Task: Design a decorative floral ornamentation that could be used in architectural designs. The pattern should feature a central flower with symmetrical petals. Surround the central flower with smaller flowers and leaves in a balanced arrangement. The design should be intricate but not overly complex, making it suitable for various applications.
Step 1213:
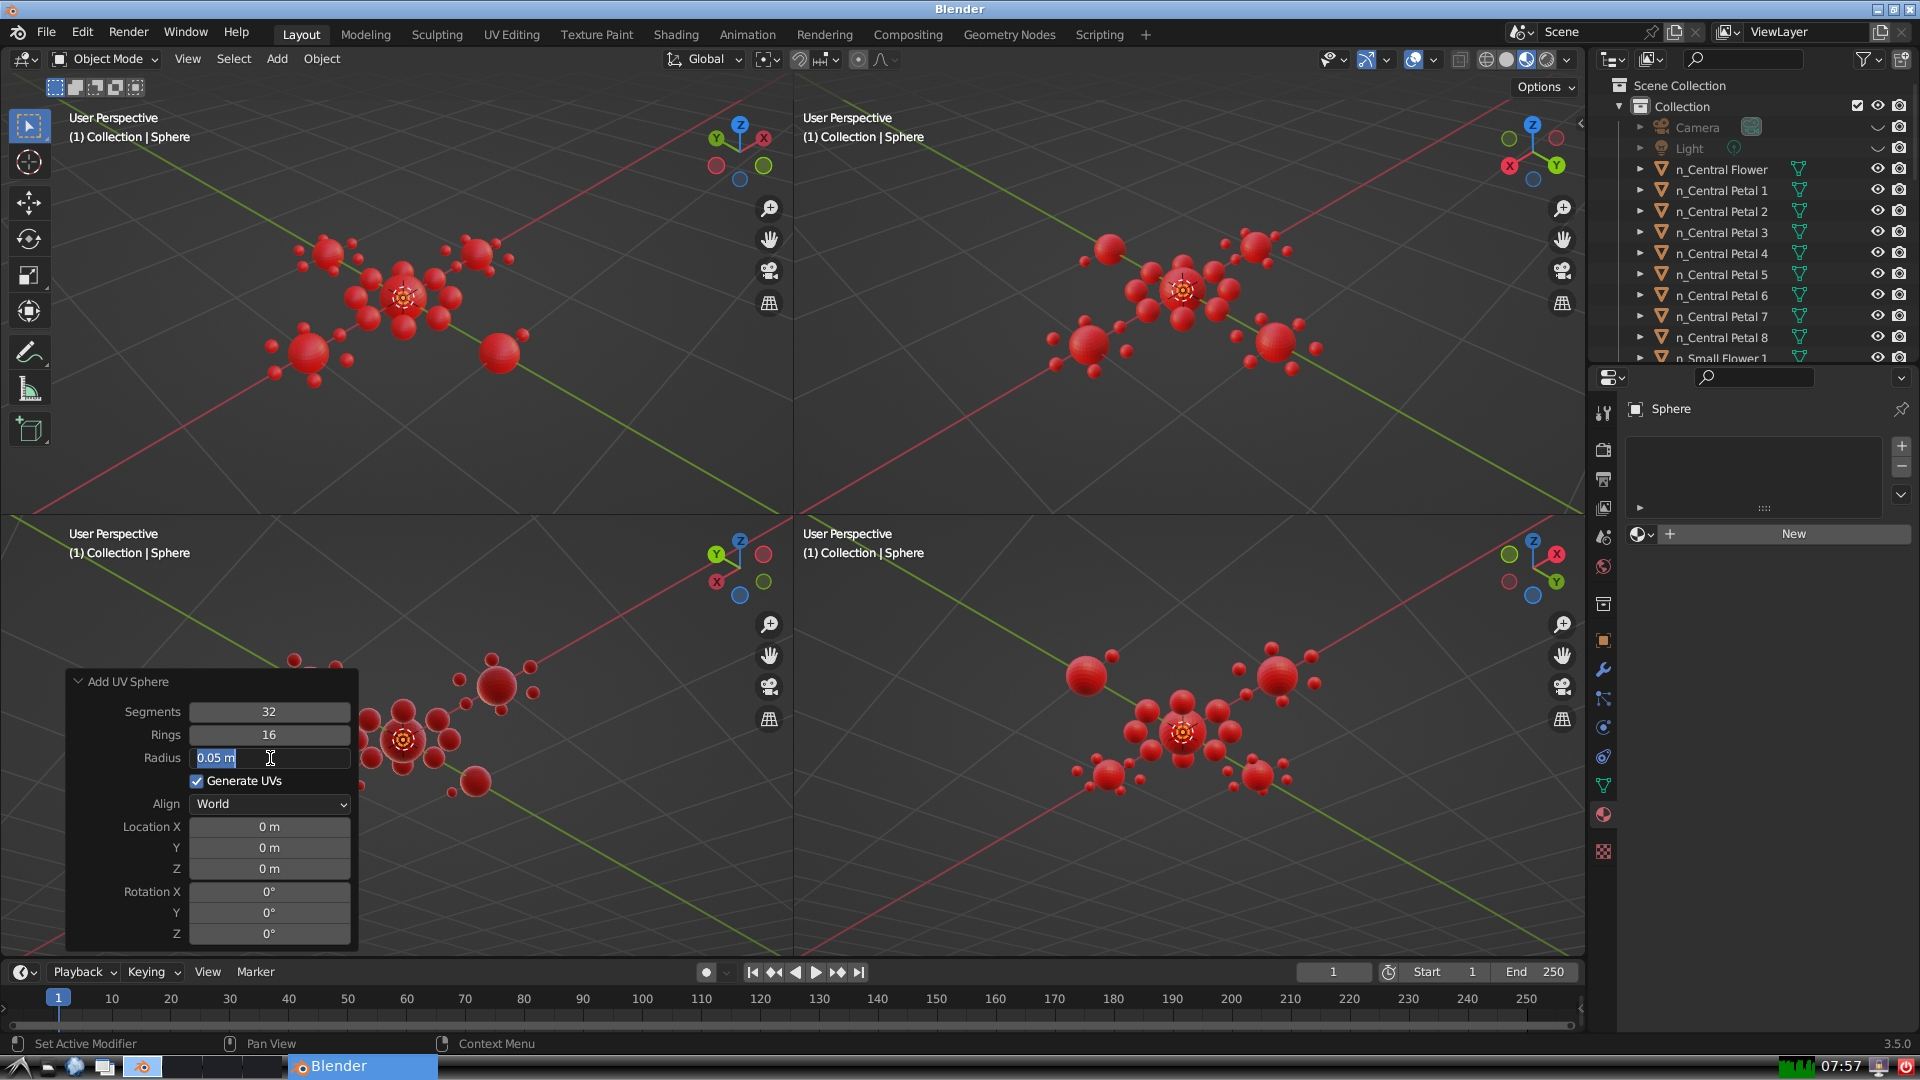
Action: input_text: 0.05